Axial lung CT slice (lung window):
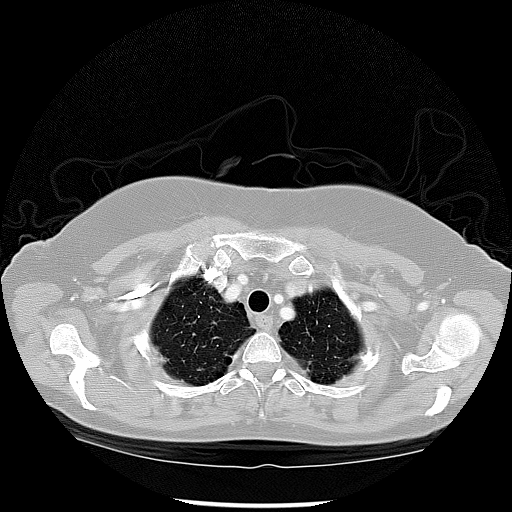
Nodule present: no